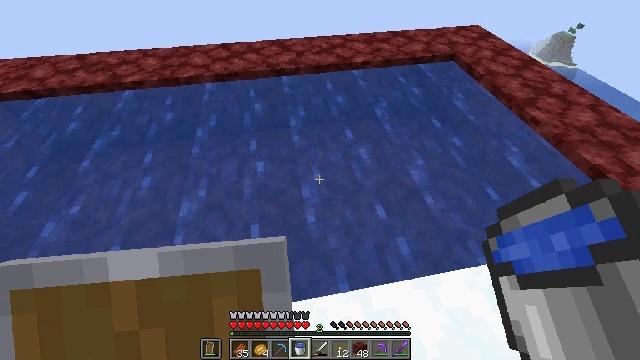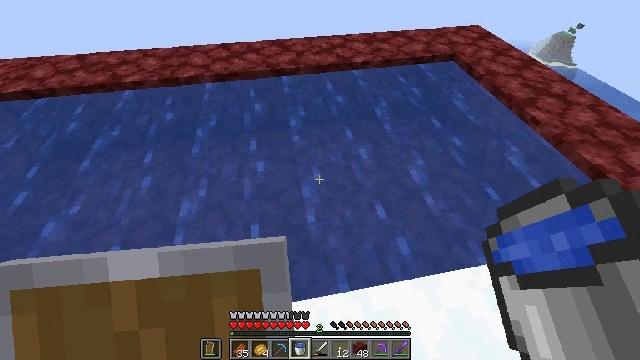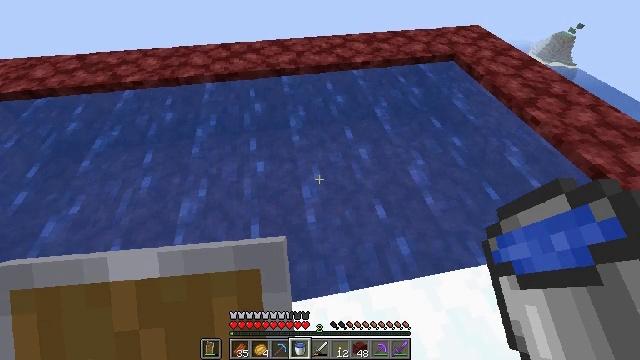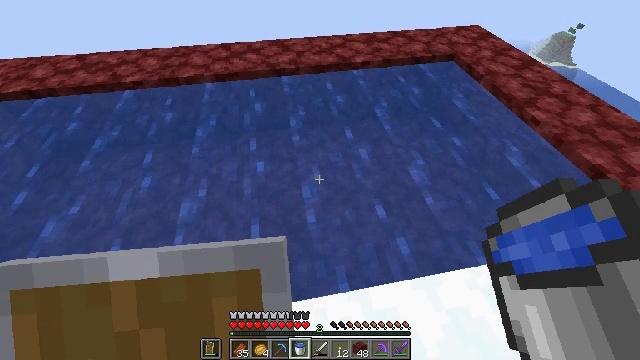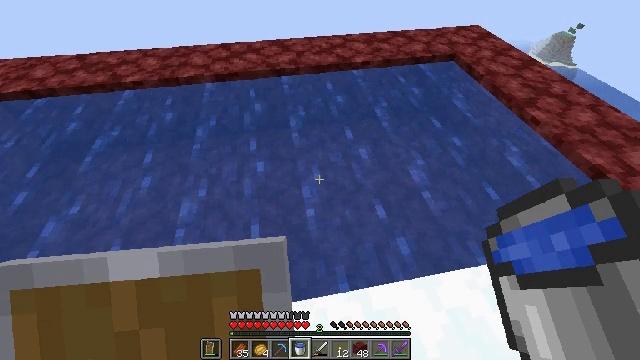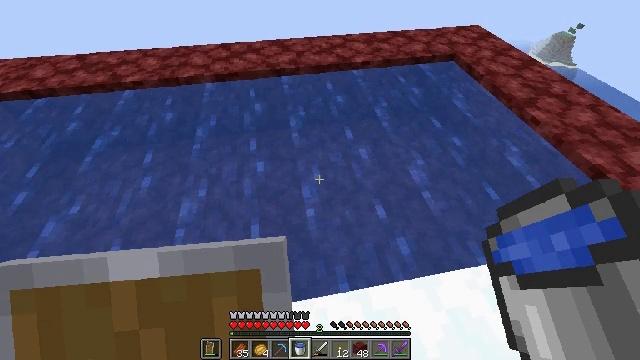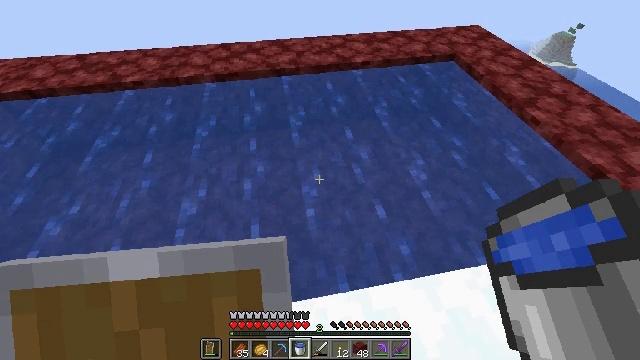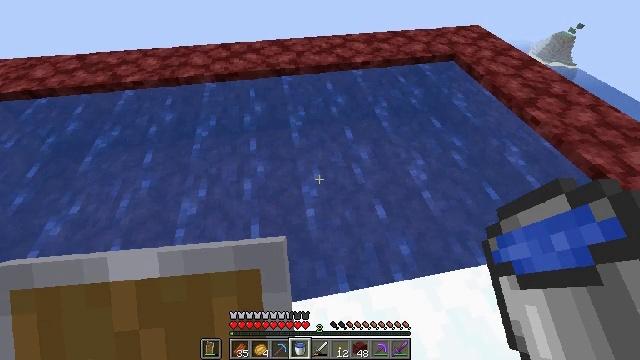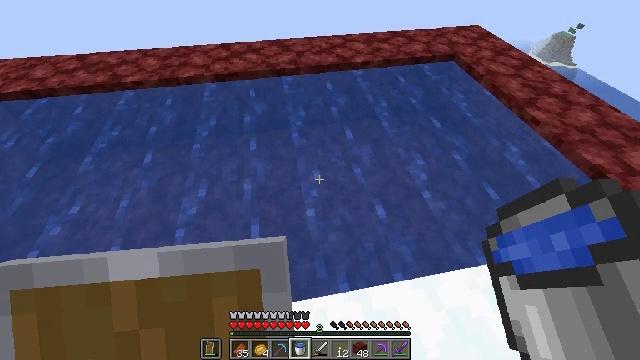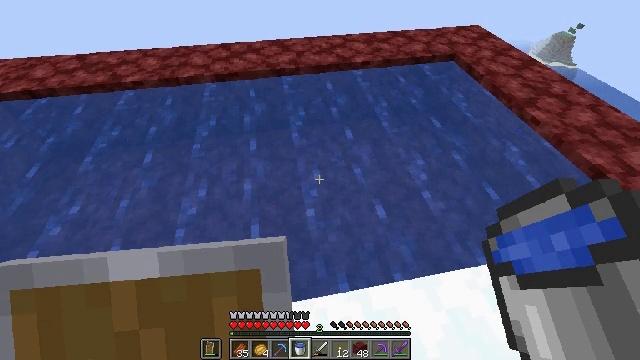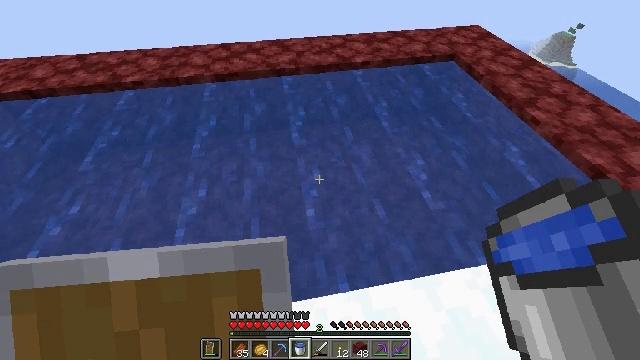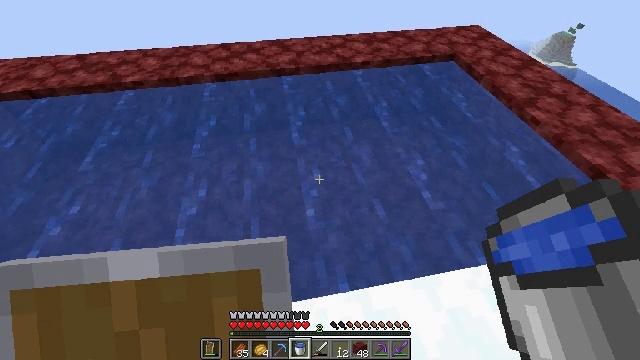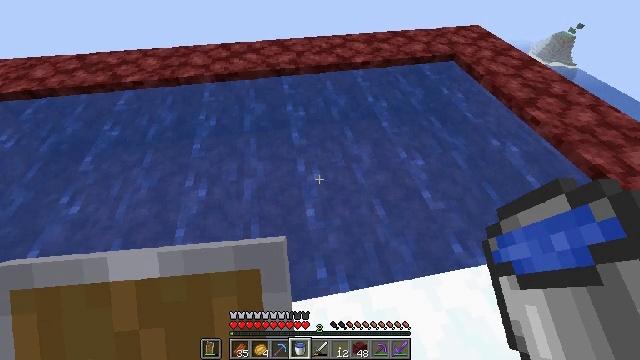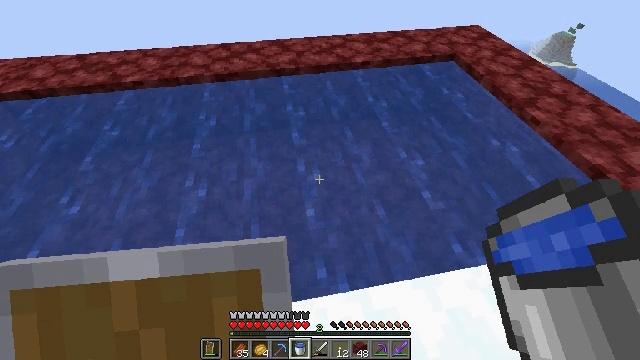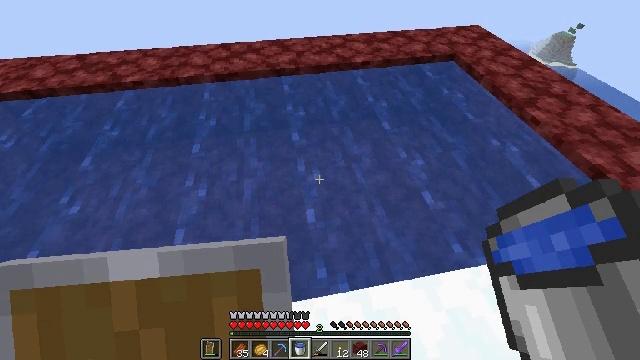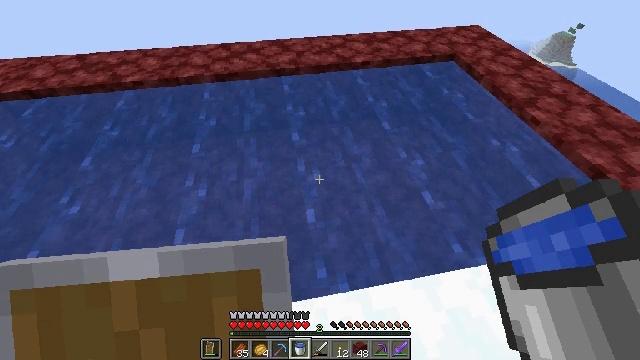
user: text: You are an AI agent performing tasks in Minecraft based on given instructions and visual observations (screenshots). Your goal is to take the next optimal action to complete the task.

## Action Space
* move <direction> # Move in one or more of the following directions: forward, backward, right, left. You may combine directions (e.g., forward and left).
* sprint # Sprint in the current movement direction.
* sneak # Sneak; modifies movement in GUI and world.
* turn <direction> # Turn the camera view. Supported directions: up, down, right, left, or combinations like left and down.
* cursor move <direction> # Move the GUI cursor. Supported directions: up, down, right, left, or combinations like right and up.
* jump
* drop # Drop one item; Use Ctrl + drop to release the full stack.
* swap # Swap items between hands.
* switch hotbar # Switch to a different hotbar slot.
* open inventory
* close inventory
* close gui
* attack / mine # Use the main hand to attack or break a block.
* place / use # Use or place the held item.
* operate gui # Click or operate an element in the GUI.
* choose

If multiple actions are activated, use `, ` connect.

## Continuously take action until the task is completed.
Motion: motion action
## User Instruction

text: Gather ice for building or crafting.
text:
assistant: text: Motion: no_op
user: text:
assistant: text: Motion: no_op
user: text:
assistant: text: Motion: no_op
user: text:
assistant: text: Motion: no_op
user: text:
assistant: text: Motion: no_op
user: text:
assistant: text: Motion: no_op
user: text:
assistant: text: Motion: no_op
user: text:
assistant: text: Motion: no_op
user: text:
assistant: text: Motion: no_op
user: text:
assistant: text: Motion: no_op
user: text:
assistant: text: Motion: no_op
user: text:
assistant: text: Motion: no_op
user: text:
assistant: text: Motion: no_op
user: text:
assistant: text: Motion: no_op
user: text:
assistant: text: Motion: no_op
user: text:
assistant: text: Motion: no_op
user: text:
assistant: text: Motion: no_op
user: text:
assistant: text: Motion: no_op
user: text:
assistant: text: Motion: no_op
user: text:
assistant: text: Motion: no_op
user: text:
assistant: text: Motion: no_op
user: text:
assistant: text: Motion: no_op
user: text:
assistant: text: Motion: no_op
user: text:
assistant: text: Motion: no_op
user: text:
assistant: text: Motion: no_op
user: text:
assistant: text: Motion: no_op
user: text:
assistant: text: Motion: no_op
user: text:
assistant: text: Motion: no_op
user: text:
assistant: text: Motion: no_op
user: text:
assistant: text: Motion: no_op